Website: crate-barrel
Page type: receipt
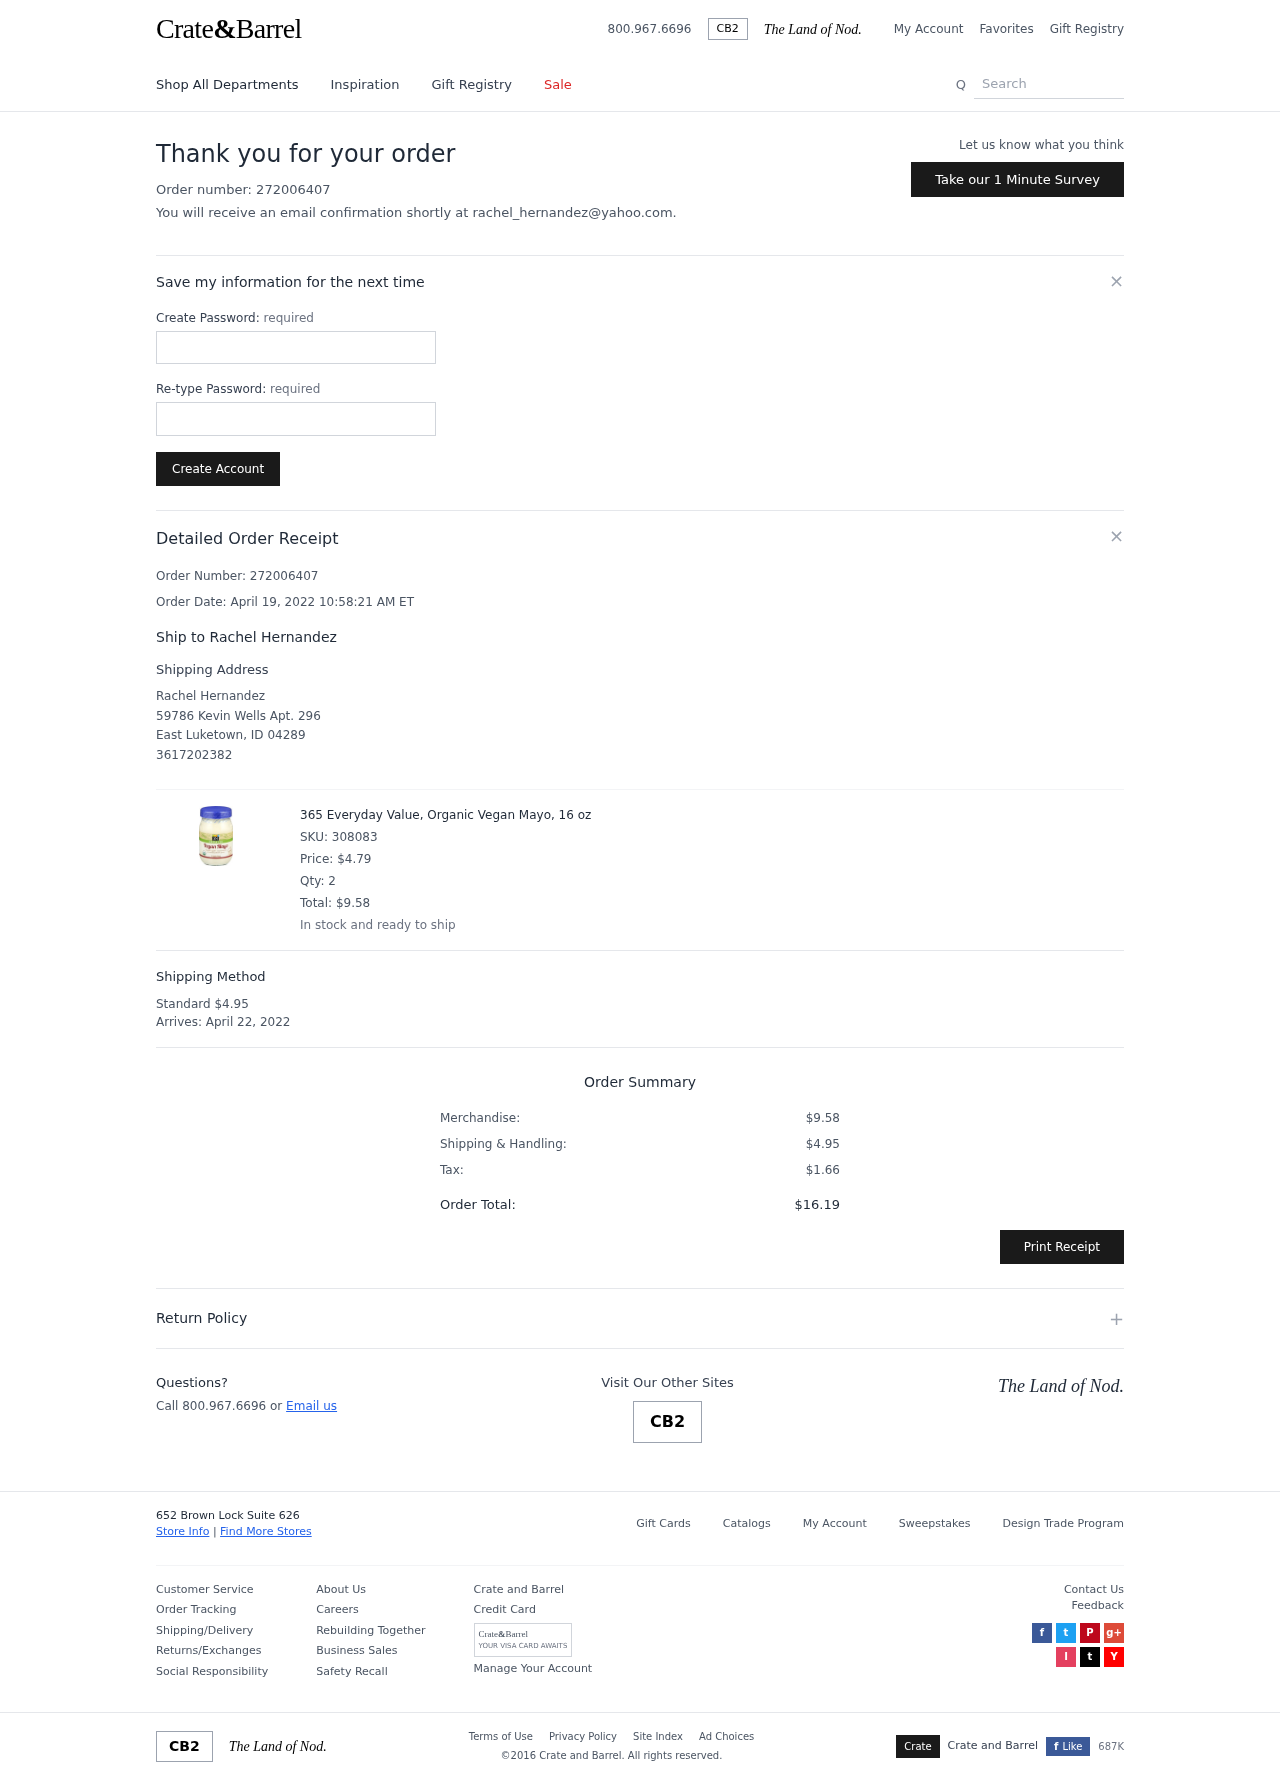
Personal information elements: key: PII_CITY
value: East Luketown
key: PII_EMAIL
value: rachel_hernandez@yahoo.com
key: PII_FULLNAME
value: Rachel Hernandez
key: PII_FULLNAME
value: Ship to Rachel Hernandez
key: PII_PHONE
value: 3617202382
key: PII_POSTCODE
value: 04289
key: PII_STATE_ABBR
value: ID
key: PII_STREET
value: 59786 Kevin Wells Apt. 296
Product elements: key: PRODUCT1_NAME
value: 365 Everyday Value, Organic Vegan Mayo, 16 oz
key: PRODUCT1_PRICE
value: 4.79
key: PRODUCT1_QUANTITY
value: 2
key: PRODUCT1_SKU
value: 308083
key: PRODUCT1_TOTAL
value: $9.58
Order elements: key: ORDER_ID
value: Order Number: 272006407
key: ORDER_ID
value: Order number: 272006407
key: ORDER_DATE
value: Order Date: April 19, 2022 10:58:21 AM ET
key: ORDER_SHIPPING_COST
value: $4.95
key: ORDER_DELIVERY_DATE
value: April 22, 2022
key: ORDER_SUBTOTAL
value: $9.58
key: ORDER_TAX
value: $1.66
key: ORDER_TOTAL
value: $16.19
Search elements: key: HEADER_SEARCH
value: Search